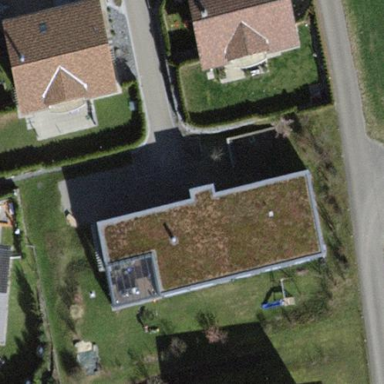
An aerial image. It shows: Flat-roofed building.